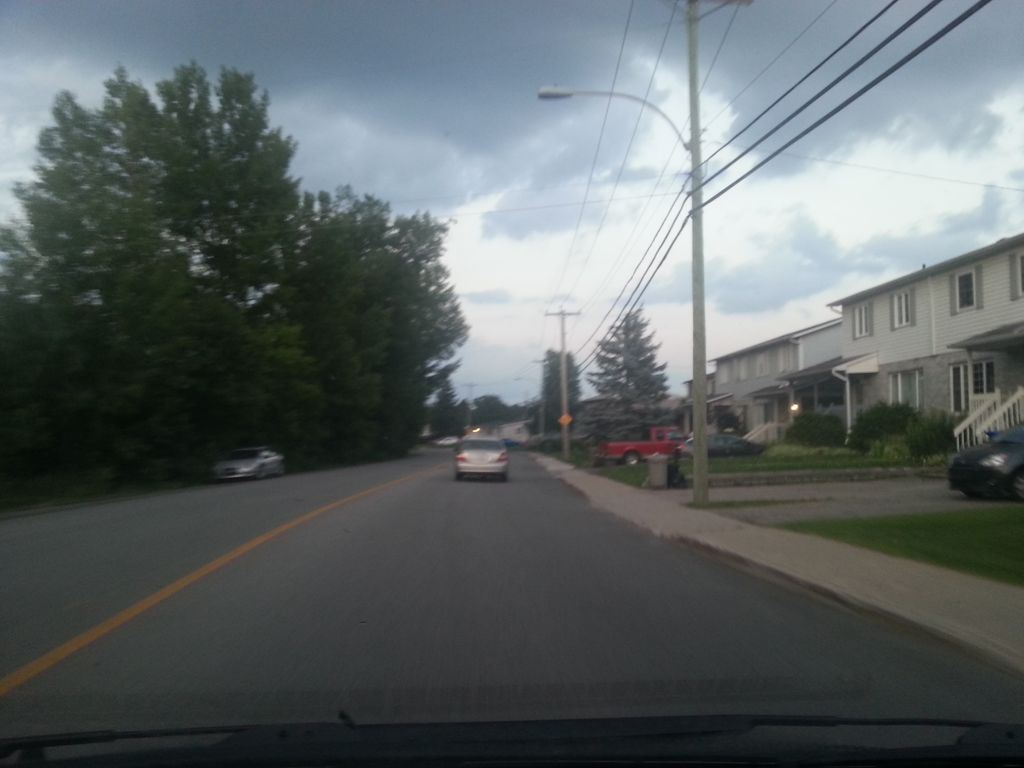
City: ottawa-gatineau